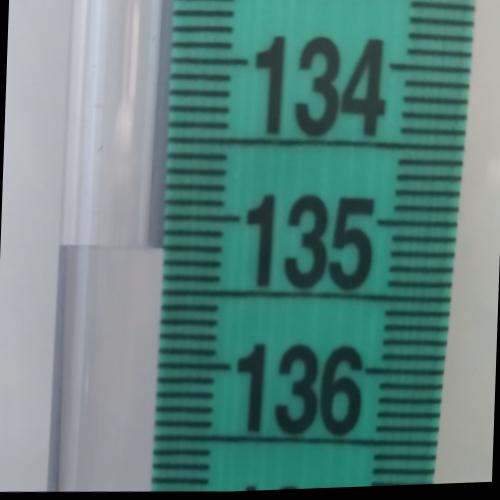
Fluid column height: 135.2 cm